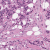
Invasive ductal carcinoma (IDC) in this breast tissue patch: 1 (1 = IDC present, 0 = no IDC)